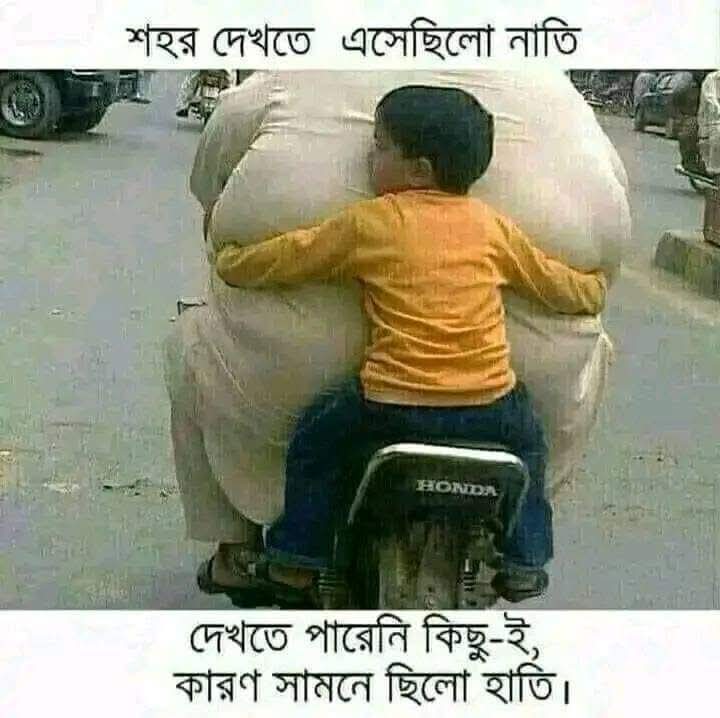
Text: শহর দেখতে এসেছিলো নাতি
দেখতে পারেনি কিছু-ই, কারণ সামনে ছিলো হাতি।
Label: Hate
Hate category: Personal Offence
Targeted group: Community